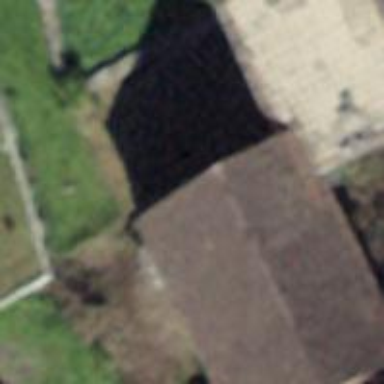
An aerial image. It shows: Farm auxiliary building with gabled roof.